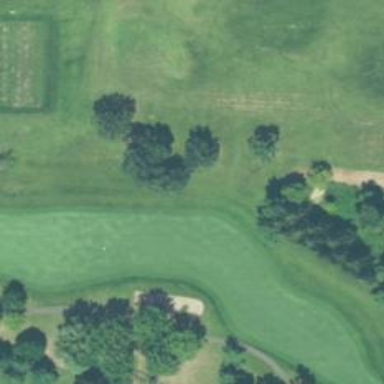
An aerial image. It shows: View of golf hole.